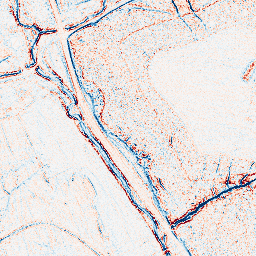
Category: edge_preserving
Decomposition family: bilateral
Decomposition parameters: d: 5
sigma_color: 25
sigma_space: 150
Upsampling method: bspline
Upsampling parameters: scale: 8
Upsampling scale: 8